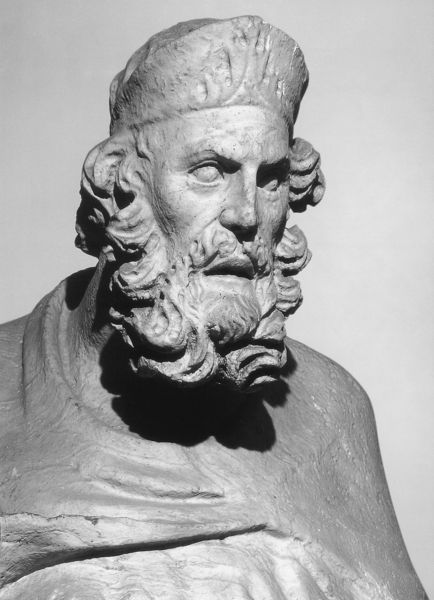
Titel: Statuen von der Domfassade in Siena
Künstler: Giovanni Pisano
Institution: Siena, Museo dell’opera Metropolitana
Schlagwörter: kopf, mann, schatten, umhang, weiß, bar, grau, hut, kleid, licht, mund, nase, profil, blick, bart, kappe, mütze, augen, böse, gesicht, stein, vollbart, portrait, porträt, figur, gewand, mantel, krone, lippen, locken, prtrait, skulptur, statue, kopfbedeckung, ernst, büste, plastik, face, foto, offen, antike, schwarzweiß, halbprofil, antik, mittelalter, heiliger, figure, sprache, beard, portraot, bust, redend, schwarz+, sculpture